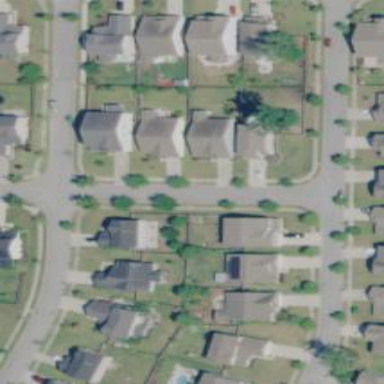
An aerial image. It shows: Neighborhood.